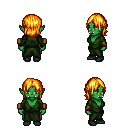
a pixel art fantasy rpg character, female body template, orc, green skin, green robe, magenta pants, light blonde long bangs hairstyle, leather bracers, black shoes, four views (front, back, left, right), 2x2 character sprite sheet, small pixel art, hard edges, no anti-aliasing